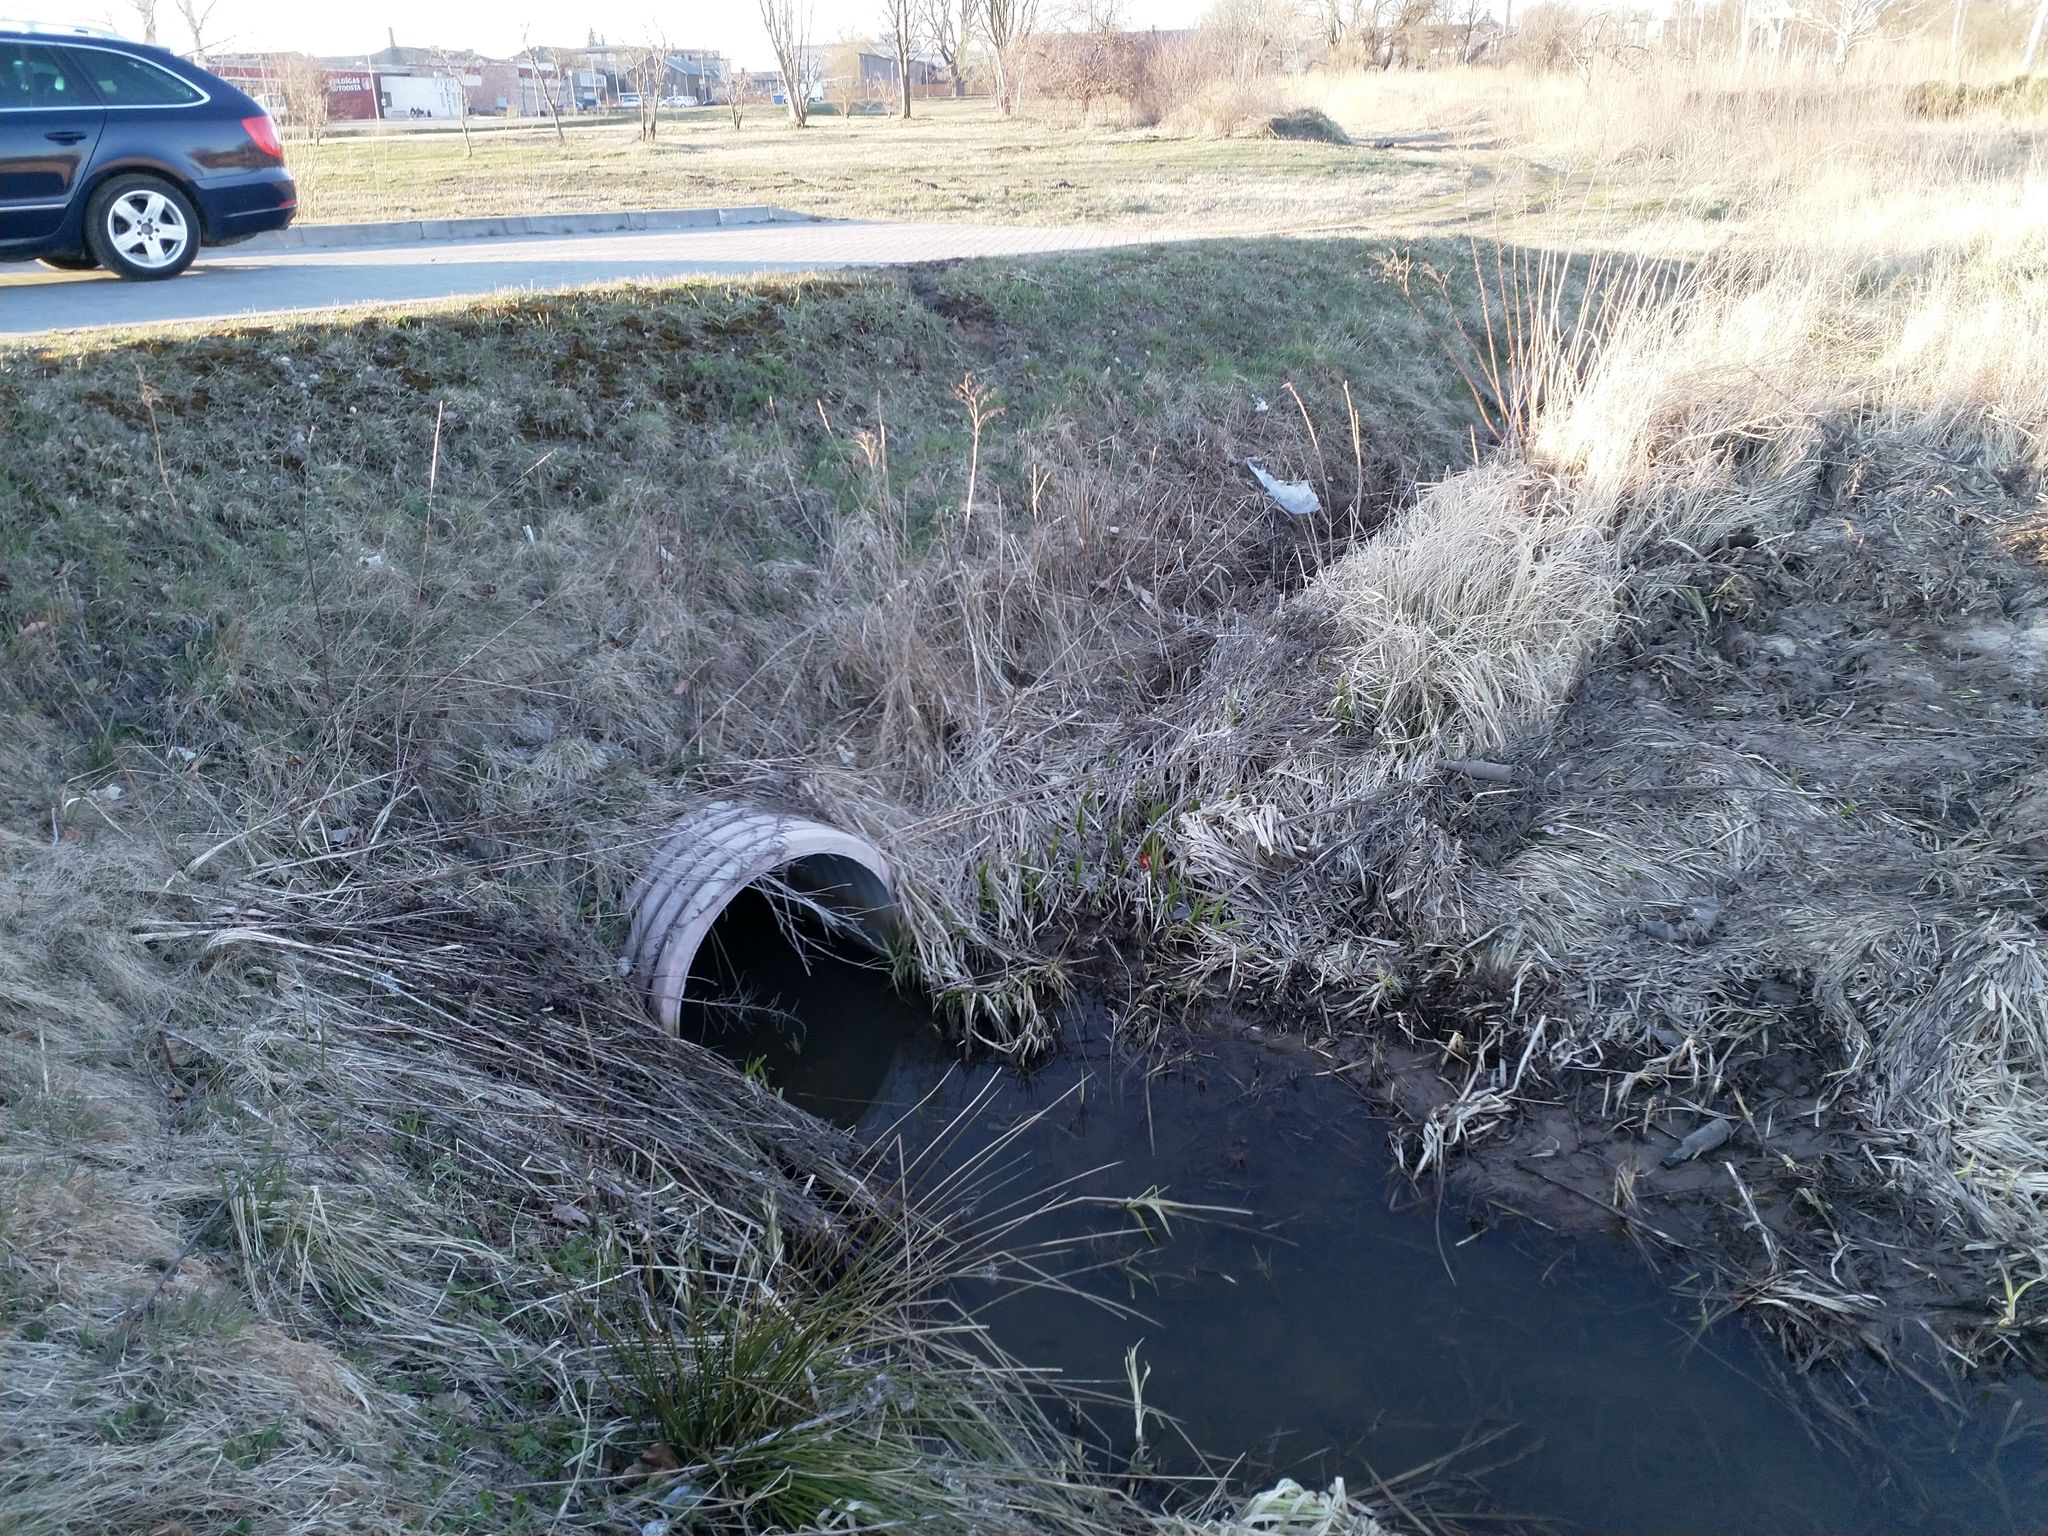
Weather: snowy
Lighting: day
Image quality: slightly poor
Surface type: walking surface
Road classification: track, service
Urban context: rural cluster
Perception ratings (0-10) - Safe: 1, Lively: 0.86, Beautiful: 3.11, Boring: 6.02, Depressing: 2.28, Wealthy: 1.59